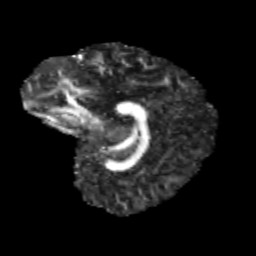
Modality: FA
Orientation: sagittal
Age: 11
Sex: male
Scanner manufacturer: siemens
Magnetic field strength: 3 T
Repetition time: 3.8 s
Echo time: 0.07 s